Interaction volume radius: 5 \u00c5
Interaction volume height: 35 \u00c5
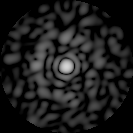
Disorder parameter: 0.8807